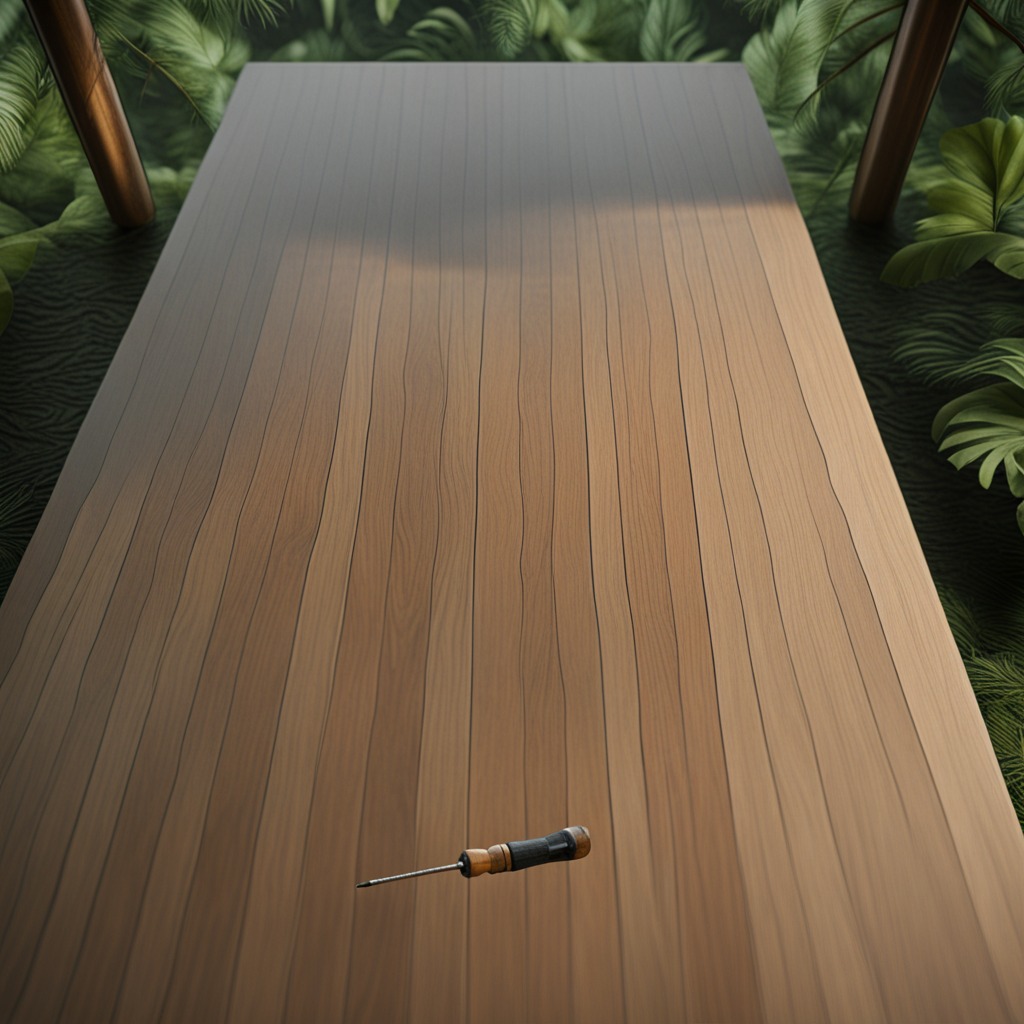
A screwdriver lying on the wooden table.